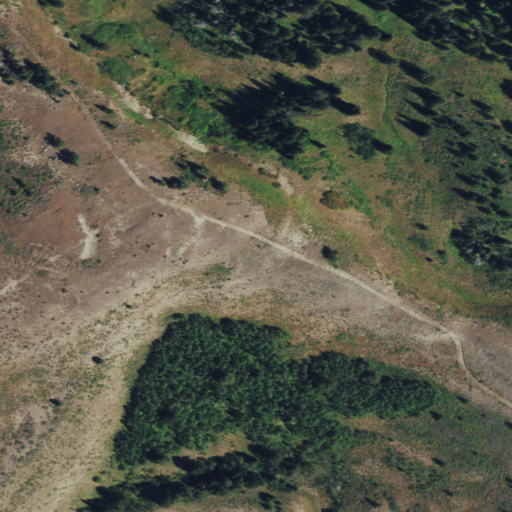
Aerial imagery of mountain in Wyoming named Taylor Mountain containing shrub, evergreen forest, grassland, and mixed forest